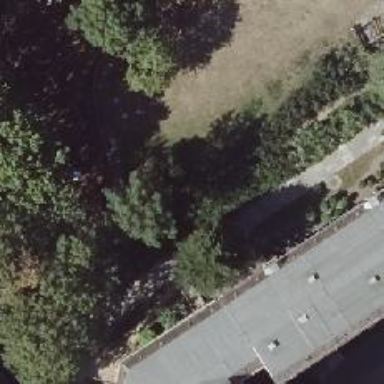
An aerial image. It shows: Playground featuring basket swing.